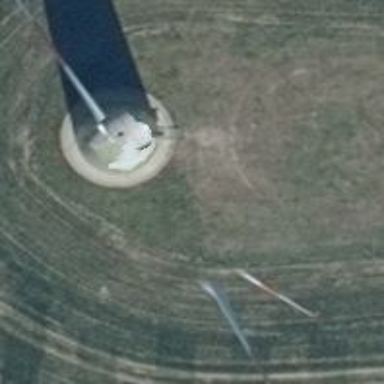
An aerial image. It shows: Wind turbine generator that utilizes wind as its source for generating electricity. It is of the horizontal axis type.